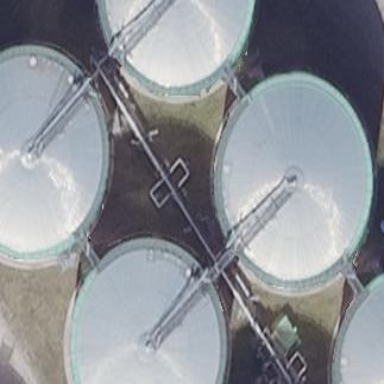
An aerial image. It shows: Storage tank which is man-made and housed in building.